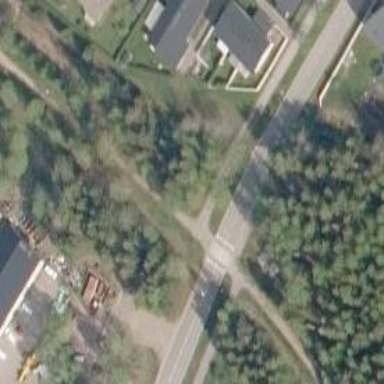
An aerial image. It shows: Road with "give way" sign.